Question: There's several similar questions about accessing nested JSON in Knockout, but I can't get this to work. I'm sure it's something simple. I'd like to do this without the knockout.mapping plugin if possible.
EDIT:
Here's a fiddle I put together. <URL>
I can't get this to actually render the dom like it does on the site I'm working on, but the console.log shows the singleContact Object. Uncomment the self.tags to see how it breaks.
Given this JSON response with nested objects:
'''
{
"id": 1,
"firstname": "Ina",
"lastname": "Church",
... etc ...
"registered": "2014-10-06T11:22:51 +05:00",
"tags": [
{
"id": "t1",
"contactId": 1,
"tagLabel": "wguldin"
}
]
}
'''
How would I access the 'tags' for this person? I've tried the following.
'''
function detailViewModel(contactID) {
var self = this;
self.contactID = ko.observable(contactID);
self.contact = ko.observableArray([]);
self.getContact = function(id) {
$.ajax({
type: 'GET',
url: 'http://localhost:3000/contacts/' + id + '?_embed=tags&_embed=reminders',
dataType: 'json',
success: function(data) {
var contactData = new singleContact(data);
self.contact(contactData);
}
});
}
self.getContact(self.contactID());
};
'''
This view model creates a new singleContact, which processes the data like so:
'''
function singleContact(data) {
var self = this;
self.firstName = data.firstname;
self.lastName = data.lastname;
...
self.tags = ko.observableArray(ko.utils.arrayMap(self.tags, function(tag) {
return new tag(tag.id, tag.contactID, tag.tagLabel);
}));
};
'''
Which should then pass in the tag information to this function, I think.
'''
function tag(id, contactID, tagLabel) {
var self = this;
self.id = id;
self.contactID = contactID;
self.tagLabel = tagLabel;
}
'''
But when I console.log singleContact, a weird function thing appears as the 'tags' value.

I'm not sure if that means its there or not, but it doesn't render in the DOM using this markup:
'''
<!-- ko foreach: contact -->
<h1 data-bind="text: firstName"></h1>
...
<!-- ko foreach: tags -->
<p data-bind="text: tag.tagLabel"></p>
<!-- /ko -->
<!-- /ko -->
'''
Thanks!
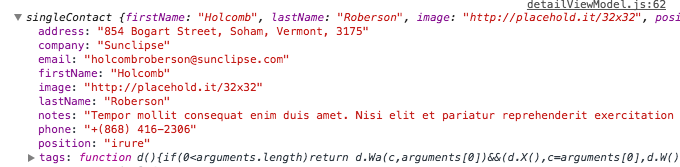
Answer: Try something like this
'''
<!-- ko foreach: contact -->
<h1 data-bind="text: firstName"></h1>
<!-- ko foreach: tags -->
<p data-bind="text:tagLabel"></p>
<!-- /ko -->
<!-- /ko -->
'''
'''
var json = {
"id": 1,
"firstname": "Ina",
"lastname": "Church",
"registered": "2014-10-06T11:22:51 +05:00",
"tags": [
{
"id": "t1",
"contactId": 1,
"tagLabel": "wguldin"
}
]
}
function tag(id, contactID, tagLabel) {
var self = this;
self.id = id;
self.contactID = contactID;
self.tagLabel = tagLabel;
}
function singleContact(data) {
var self = this;
self.firstName = data.firstname;
self.lastName = data.lastname;
var con = ko.utils.arrayMap(data.tags, function(item) { // use item rather tag which may give different meaning & loop through data.tags
return new tag(item.id, item.contactID, item.tagLabel);
});
self.tags = ko.observableArray(con);
};
function detailViewModel() {
var self = this;
self.contact = ko.observableArray([]);
self.contact([new singleContact(json)]); // use [] here to make it array
};
ko.applyBindings(new detailViewModel())
'''
sample working fiddle up <URL>
Check here for your working <URL>